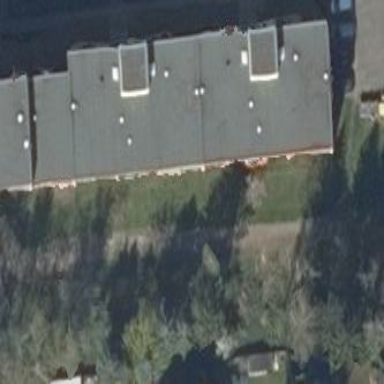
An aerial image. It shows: The image shows part of apartment building.